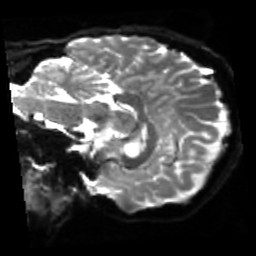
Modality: sbref
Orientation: sagittal
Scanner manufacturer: siemens
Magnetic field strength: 3 T
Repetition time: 4 s
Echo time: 0.0594 s